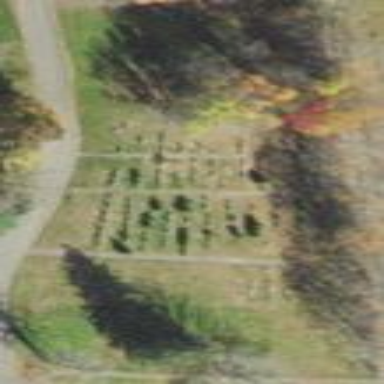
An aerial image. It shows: Cemetery area categorized as cemetery.